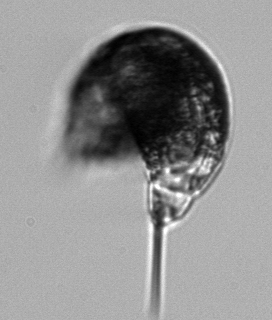
Label: zooplankton